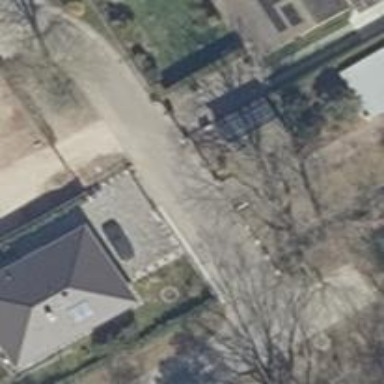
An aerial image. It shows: Residential road with asphalt surface and sidewalk on the left.